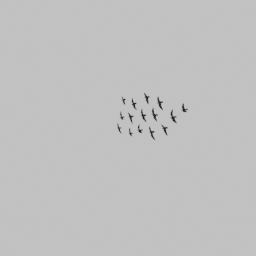
Label: animals